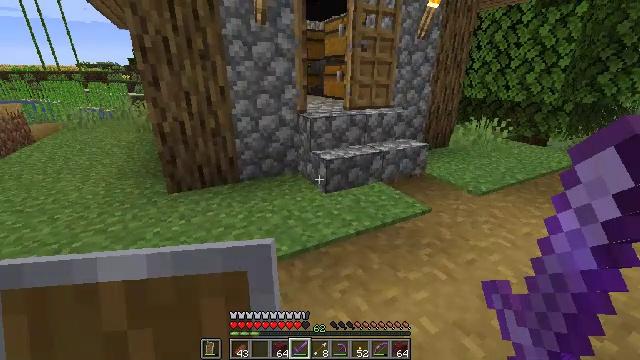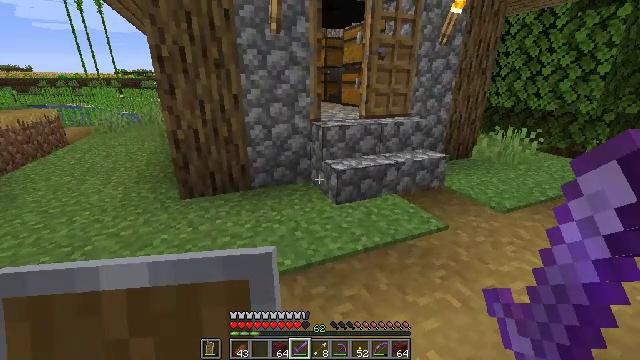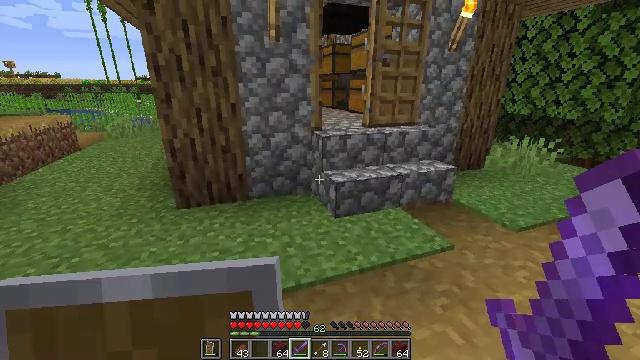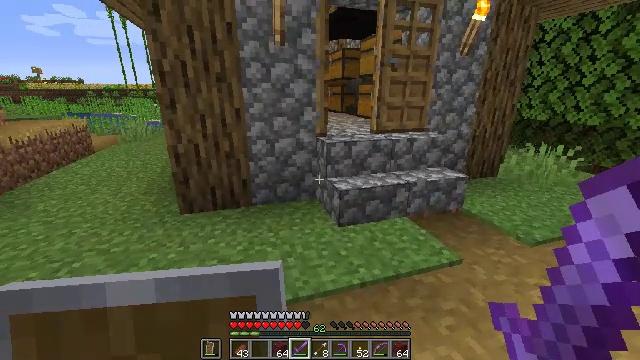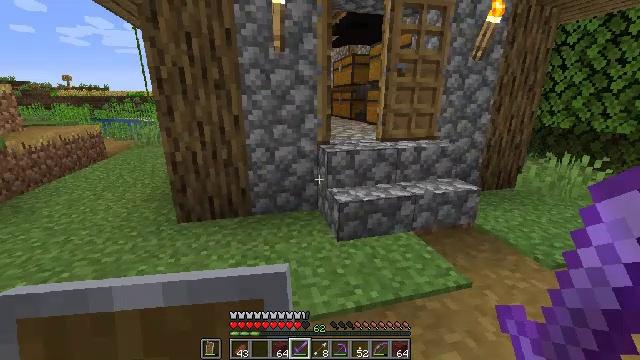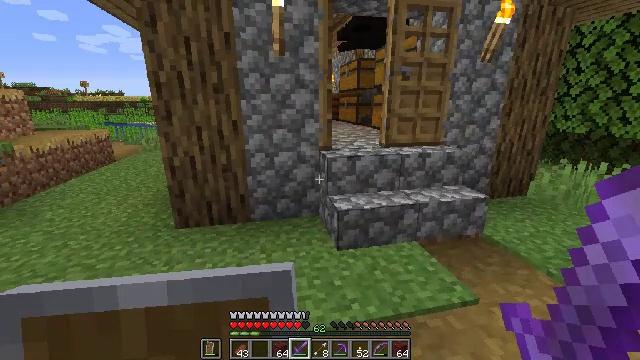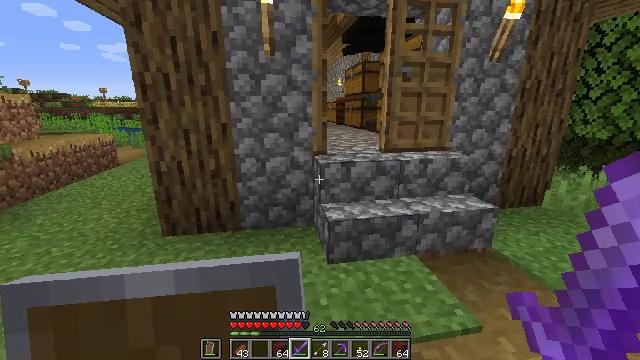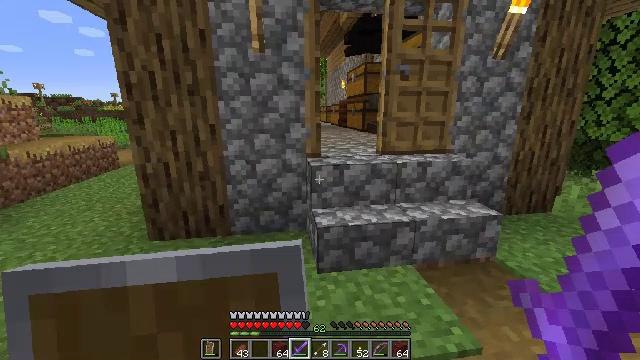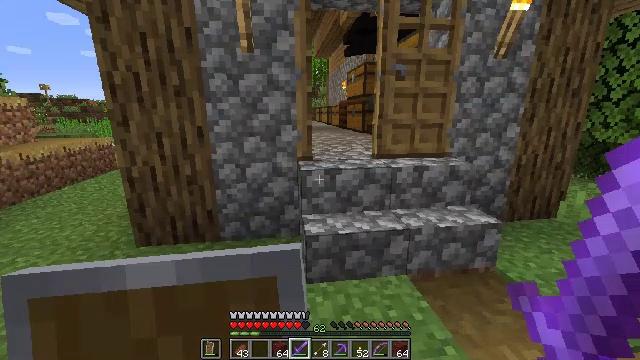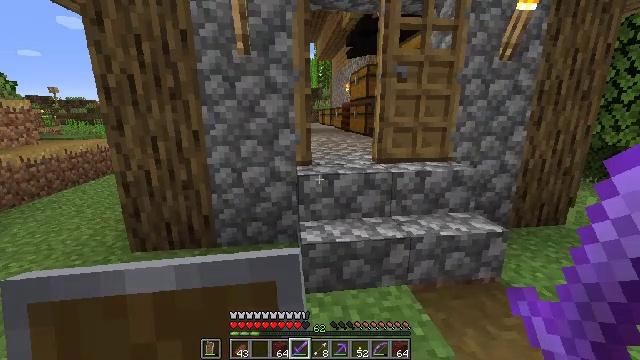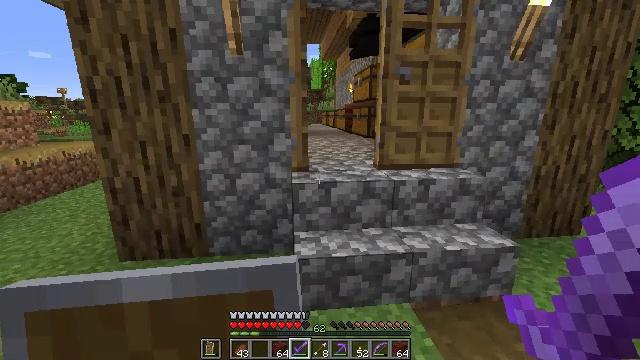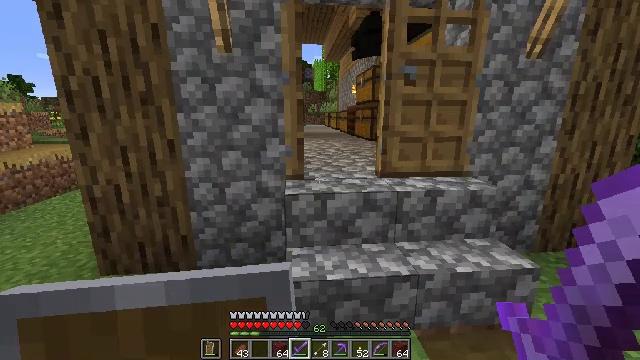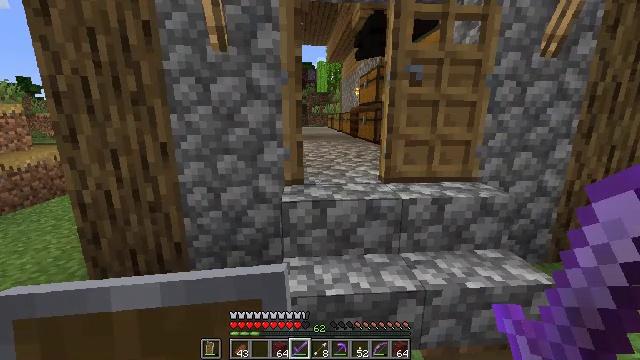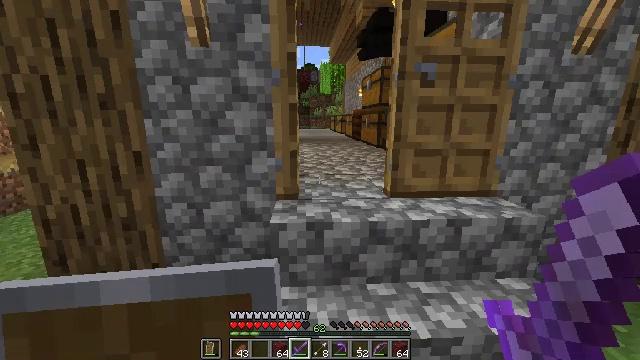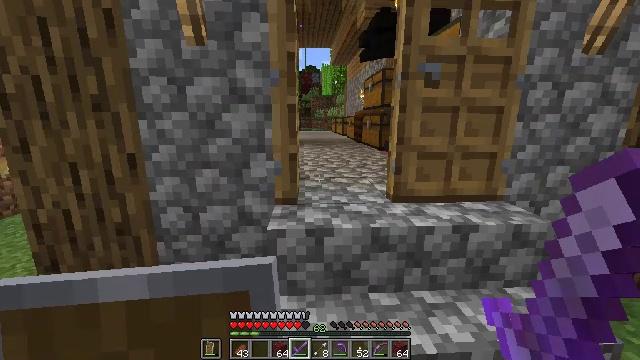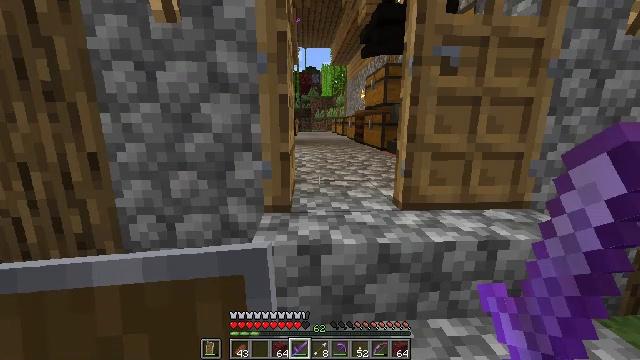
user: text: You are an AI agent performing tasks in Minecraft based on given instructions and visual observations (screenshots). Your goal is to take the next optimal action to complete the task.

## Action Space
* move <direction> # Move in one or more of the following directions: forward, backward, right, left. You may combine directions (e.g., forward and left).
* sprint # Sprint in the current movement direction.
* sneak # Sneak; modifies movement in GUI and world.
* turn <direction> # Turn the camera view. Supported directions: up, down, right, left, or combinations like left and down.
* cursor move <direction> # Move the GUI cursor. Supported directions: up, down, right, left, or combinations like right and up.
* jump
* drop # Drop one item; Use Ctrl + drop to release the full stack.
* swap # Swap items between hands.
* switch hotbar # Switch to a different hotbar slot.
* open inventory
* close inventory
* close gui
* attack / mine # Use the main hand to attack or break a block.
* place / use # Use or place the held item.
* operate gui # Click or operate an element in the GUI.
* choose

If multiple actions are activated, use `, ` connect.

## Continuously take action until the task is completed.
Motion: motion action
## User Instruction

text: Mine the ender chest.
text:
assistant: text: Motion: move forward and move right, turn left and up
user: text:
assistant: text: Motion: move forward and move right, turn left and up
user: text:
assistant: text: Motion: move forward and move right, turn left
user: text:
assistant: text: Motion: move forward and move right, turn left and up
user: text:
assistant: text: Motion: move forward and move right, turn left
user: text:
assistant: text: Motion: move forward and move right, turn left
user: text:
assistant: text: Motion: move forward and move right, turn left
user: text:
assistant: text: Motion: move forward and move right
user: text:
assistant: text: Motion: move forward
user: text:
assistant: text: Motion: move forward, turn left
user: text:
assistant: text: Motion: move forward
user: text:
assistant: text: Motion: move forward
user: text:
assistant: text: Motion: move forward
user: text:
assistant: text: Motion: move forward
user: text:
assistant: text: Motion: move forward
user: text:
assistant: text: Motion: move forward
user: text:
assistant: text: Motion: move forward and move right
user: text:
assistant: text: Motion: move forward and move right
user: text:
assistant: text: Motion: move forward and move right
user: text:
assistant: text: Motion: move forward
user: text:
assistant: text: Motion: move forward
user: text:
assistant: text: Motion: move forward, turn left
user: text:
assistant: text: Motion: move forward, turn left
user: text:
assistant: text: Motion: move forward, turn left
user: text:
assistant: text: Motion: move forward, turn left
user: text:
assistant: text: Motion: move forward, turn left
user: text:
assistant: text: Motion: move forward, turn left
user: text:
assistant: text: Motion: move forward
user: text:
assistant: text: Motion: move forward
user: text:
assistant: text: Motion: move forward